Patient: sex M, age 76
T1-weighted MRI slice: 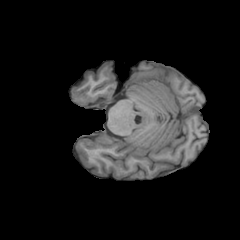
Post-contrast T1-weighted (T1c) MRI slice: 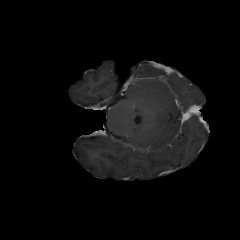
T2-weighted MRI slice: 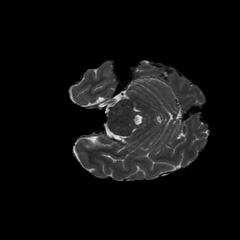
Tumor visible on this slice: no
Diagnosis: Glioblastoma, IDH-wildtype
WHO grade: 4